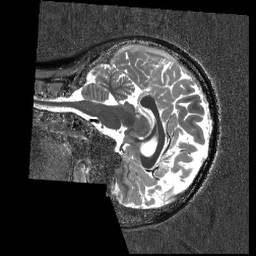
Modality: T1w
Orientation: sagittal